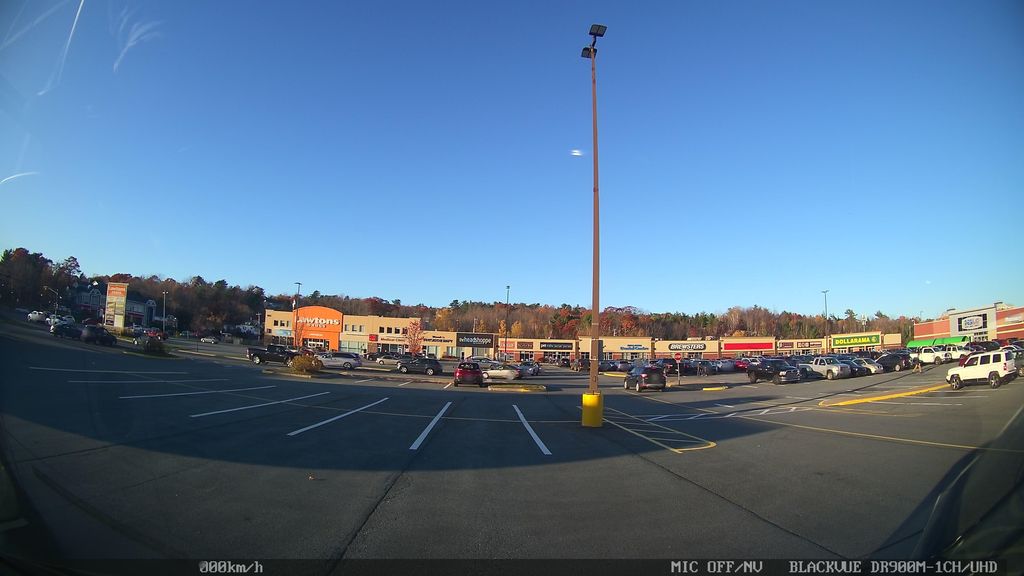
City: halifax